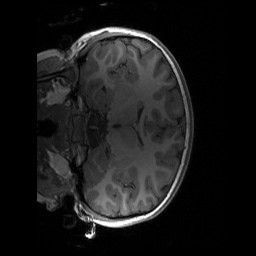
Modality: T1w
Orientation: coronal
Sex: female
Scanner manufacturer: siemens
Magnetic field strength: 3 T
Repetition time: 1.9 s
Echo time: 0.00243 s